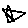
Label: star